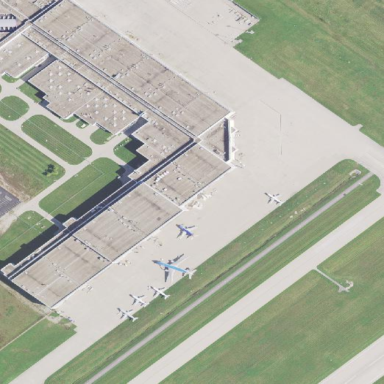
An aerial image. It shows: Building that is hangar at the airport.